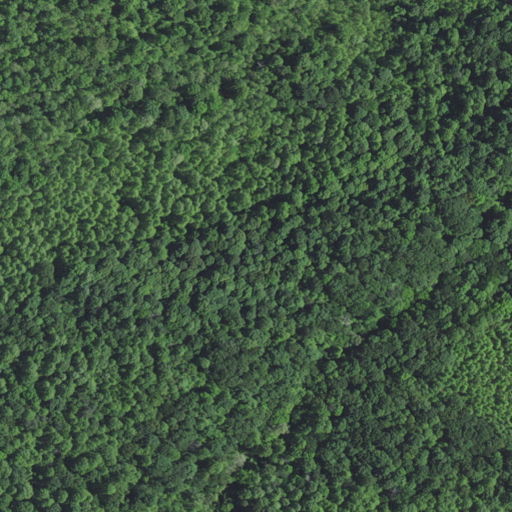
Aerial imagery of ridge(s) in Kentucky named Long Ridge containing deciduous forest, mixed forest, and open development